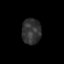
Tissue: prostate
Cell type: T cells
Senescence score: 0.22
Nuclear area (px): 480
Mean DAPI intensity: 50.229